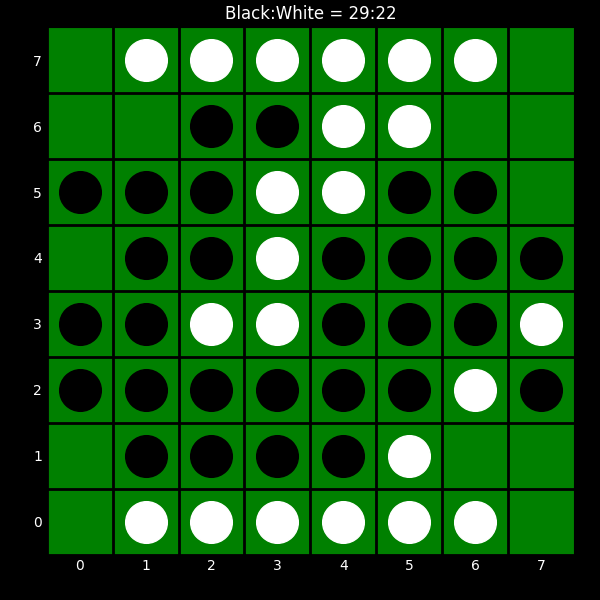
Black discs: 29
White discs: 22